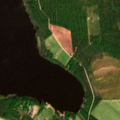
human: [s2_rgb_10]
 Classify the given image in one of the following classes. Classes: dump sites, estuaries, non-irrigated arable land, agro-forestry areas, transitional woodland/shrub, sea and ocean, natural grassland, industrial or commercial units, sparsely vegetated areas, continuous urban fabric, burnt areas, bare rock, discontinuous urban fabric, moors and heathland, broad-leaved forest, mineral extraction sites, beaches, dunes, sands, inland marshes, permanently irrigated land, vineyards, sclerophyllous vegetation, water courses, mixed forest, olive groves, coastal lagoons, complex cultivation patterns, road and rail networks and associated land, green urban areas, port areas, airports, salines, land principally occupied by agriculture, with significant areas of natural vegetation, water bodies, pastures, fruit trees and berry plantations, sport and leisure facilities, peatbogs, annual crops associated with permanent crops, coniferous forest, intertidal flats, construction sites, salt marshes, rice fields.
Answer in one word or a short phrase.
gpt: non-irrigated arable land, mixed forest, peatbogs, water bodies